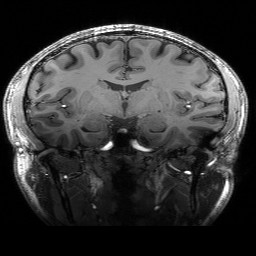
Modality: T1w
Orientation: sagittal